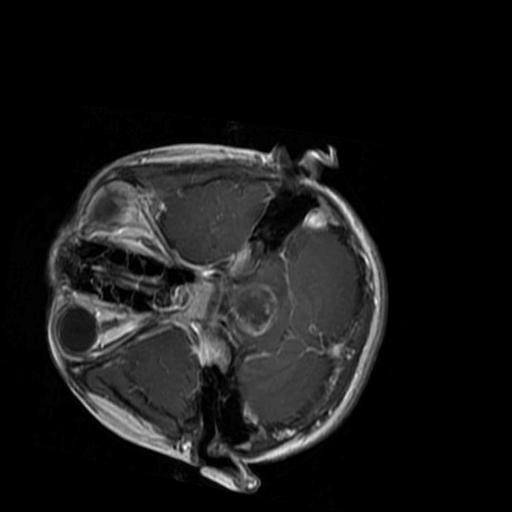
Label: brain_glioma